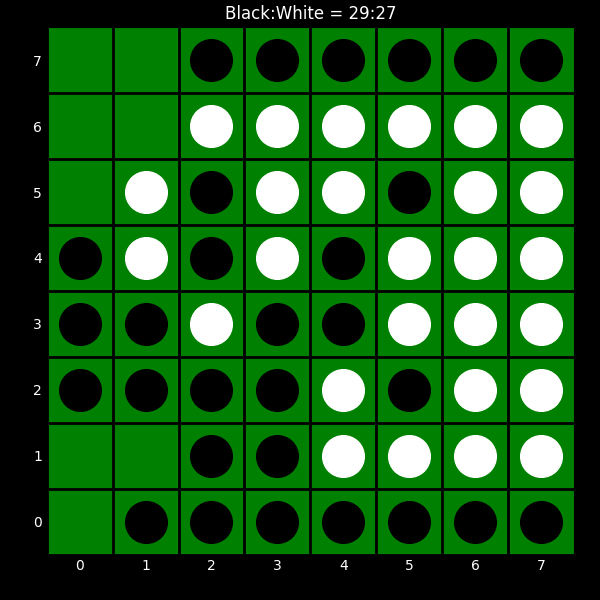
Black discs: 29
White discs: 27